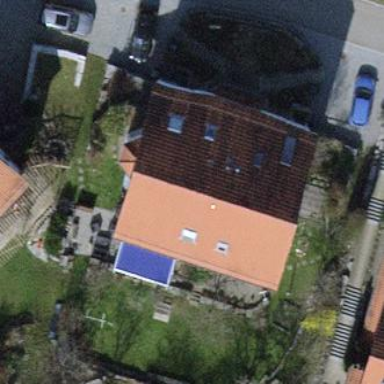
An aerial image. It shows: Semi-detached house.